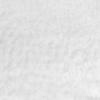
Label: no_change